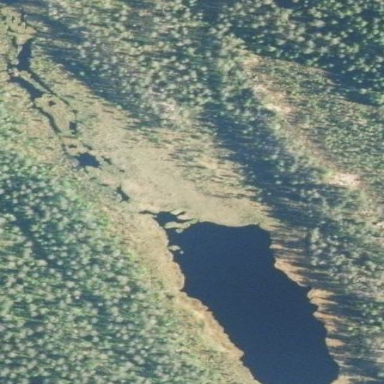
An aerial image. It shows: Serene lake surrounded by nature.